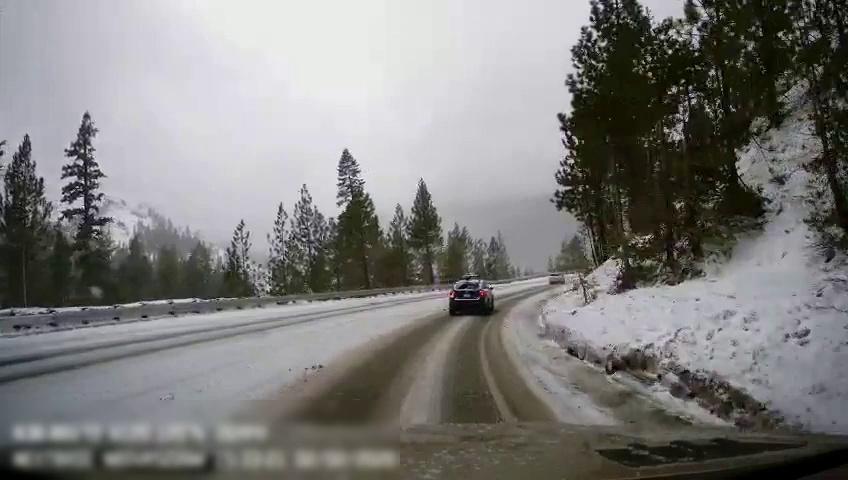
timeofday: Day
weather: Snowy
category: Drivable Space
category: Vehicles | Car
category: Vehicles | Car
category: Lanes | Current Lane